Question:
I also found that it takes about 2 seconds for the page to display a single thing (I'm assuming its cause its the lookup that is taking the longest) <URL>
How could I improve this, or get rid of the 2 second lag?
I am hosting this on Heroku, and DNS is setup in GoDaddy.
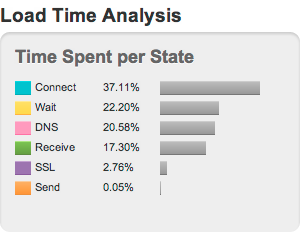
Answer: DNS is not your problem.
Take a closer look at your <URL>. Your application.js file is your first performance culprit. If you can:
- - -
With that out of the way, your background is your next biggest problem - it's massive. Perhaps its worth reconsidering if it should be there if you're really concerned about speed.